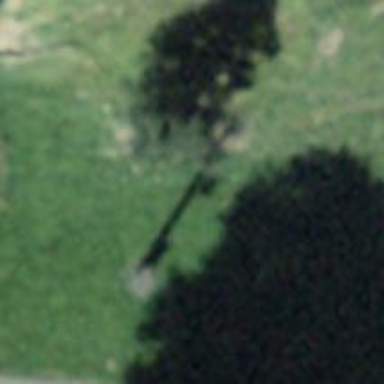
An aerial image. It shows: Power pole.